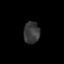
Tissue: prostate
Cell type: T cells
Senescence score: 0.3517
Nuclear area (px): 344
Mean DAPI intensity: 56.241